【题型】解答题　【知识点】立体几何　【难度】easy
如图，在四棱锥 $P-ABCD$ 中，底面 $ABCD$ 为正方形，$PA \perp$ 平面 $ABCD$，$M$ 为 $PC$ 中点.

\vspace{1em}
\noindent
(1) 求证：$PA \parallel$ 平面 $MBD$；

\noindent
(2) 若 $AB = PA = 2$，求点 $A$ 到平面 $PBD$ 的距离.
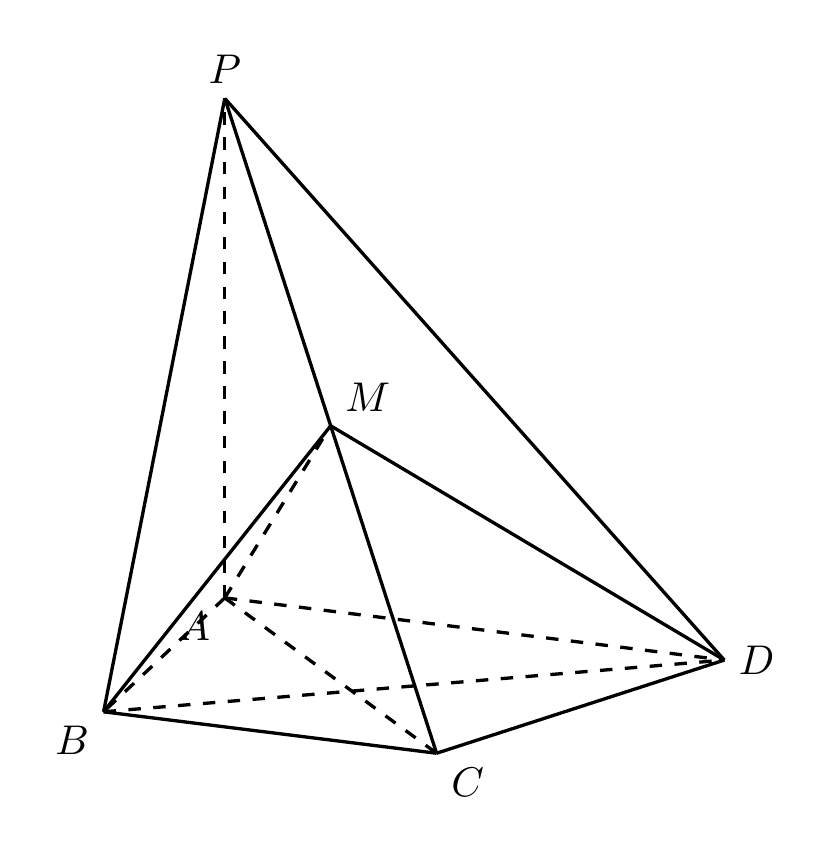
【解答】
【详解】(1) 在四棱锥 $P-ABCD$ 中，底面 $ABCD$ 为正方形，连接 $AC$ 交 $BD$ 于 $O$ 点，连接 $MO$，则 $O$ 是 $AC$ 的中点，而 $M$ 为 $PC$ 中点，于是 $OM \parallel PA$。

又 $PA \not\subset$ 平面 $MBD$，$OM \subset$ 平面 $MBD$，所以 $PA \parallel$ 平面 $MBD$。

\vspace{1em}
\noindent
(2) 由 $PA \perp$ 平面 $ABCD$，且 $AB \perp AD$，得直线 $AB, AD, AP$ 两两垂直，以点 $A$ 为原点，直线 $AB, AD, AP$ 分别为 $x, y, z$ 轴建立如图所示的空间直角坐标系，

则 $A(0,0,0), B(2,0,0), D(0,2,0), P(0,0,2)$，

$\overrightarrow{AP} = (0,0,2)$，$\overrightarrow{BP} = (-2,0,2)$，$\overrightarrow{BD} = (-2,2,0)$。

设平面 $PBD$ 的法向量 $\vec{n} = (x,y,z)$，则
\[
\begin{cases}
\vec{n} \cdot \overrightarrow{BP} = -2x + 2z = 0 \\
\vec{n} \cdot \overrightarrow{BD} = -2x + 2y = 0
\end{cases}
\]
令 $x = 1$，得 $\vec{n} = (1,1,1)$，

所以点 $A$ 到平面 $PBD$ 的距离 $d = \dfrac{|\vec{n} \cdot \overrightarrow{AP}|}{|\vec{n}|} = \dfrac{2}{\sqrt{3}} = \dfrac{2\sqrt{3}}{3}$。
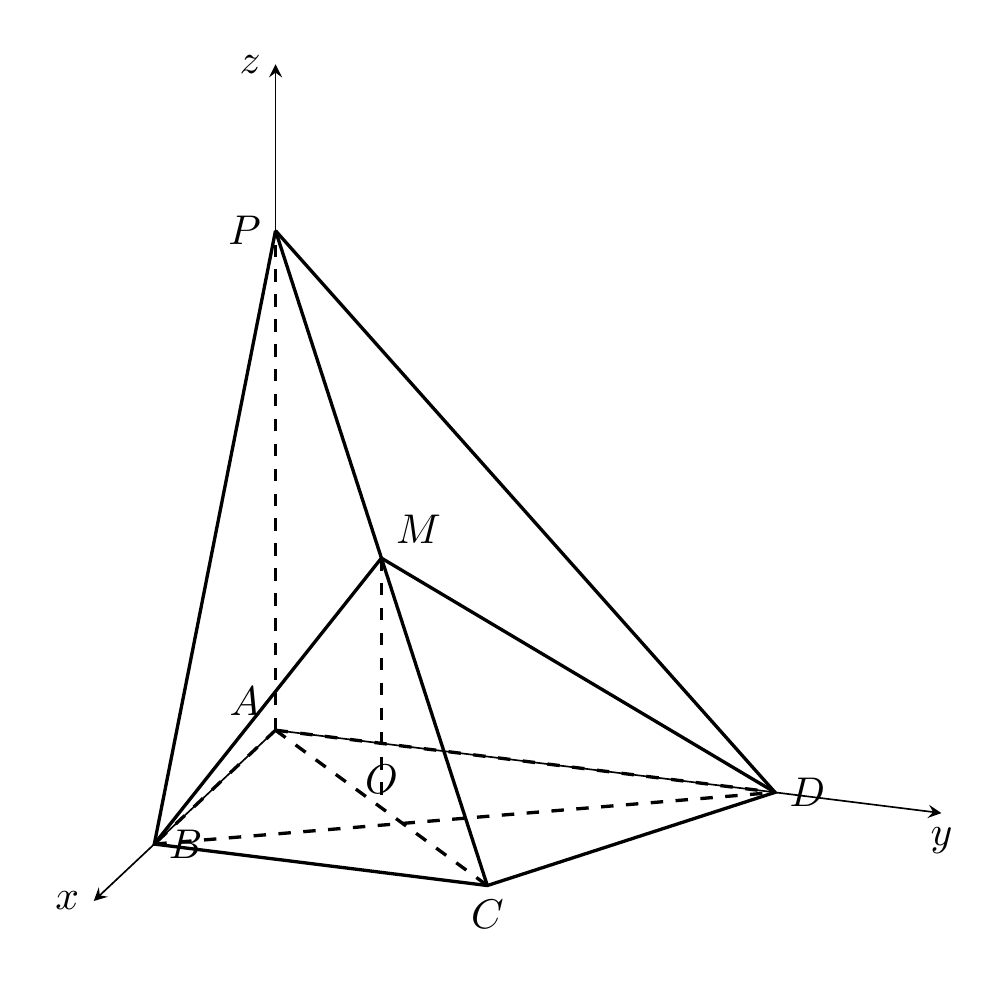